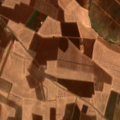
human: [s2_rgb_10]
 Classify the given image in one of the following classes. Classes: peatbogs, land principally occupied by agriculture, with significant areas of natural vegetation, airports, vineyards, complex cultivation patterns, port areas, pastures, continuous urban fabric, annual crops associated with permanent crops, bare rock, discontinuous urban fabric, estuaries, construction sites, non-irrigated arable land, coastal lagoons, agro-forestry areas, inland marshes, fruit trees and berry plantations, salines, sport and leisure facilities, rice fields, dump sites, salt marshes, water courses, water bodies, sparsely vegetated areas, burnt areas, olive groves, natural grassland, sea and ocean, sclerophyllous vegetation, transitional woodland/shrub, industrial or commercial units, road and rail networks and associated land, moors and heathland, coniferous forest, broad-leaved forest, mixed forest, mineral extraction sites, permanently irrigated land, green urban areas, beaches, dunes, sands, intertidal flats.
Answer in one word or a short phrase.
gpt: non-irrigated arable land, olive groves